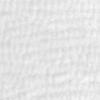
Label: no_change